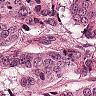
Metastatic tissue present: yes